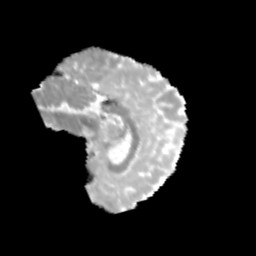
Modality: MD
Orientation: sagittal
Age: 11
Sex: male
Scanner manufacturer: siemens
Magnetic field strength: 3 T
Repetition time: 3.8 s
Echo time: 0.07 s